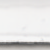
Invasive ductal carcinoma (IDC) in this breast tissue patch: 0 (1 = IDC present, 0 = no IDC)